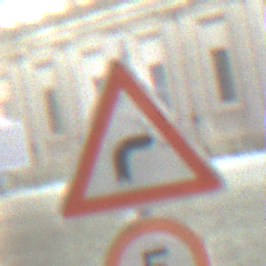
Verkehrszeichen: KurveRechts
Zusatzzeichen unten: Geschwindigkeit5
Umgebung: Outdoor, Urban
Tageszeit: Night
Wetter: PartlyCloudy
Licht: Artificial
Jahreszeit: NotSpecified
Kontrast: HighContrast